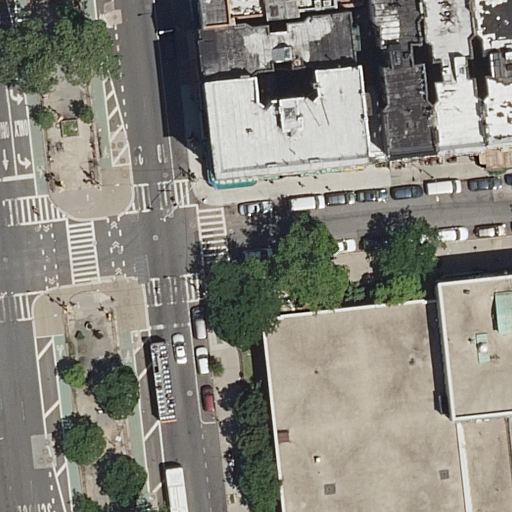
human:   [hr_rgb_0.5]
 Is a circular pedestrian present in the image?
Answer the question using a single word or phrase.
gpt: no

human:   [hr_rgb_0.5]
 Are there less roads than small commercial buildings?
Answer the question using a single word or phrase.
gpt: no

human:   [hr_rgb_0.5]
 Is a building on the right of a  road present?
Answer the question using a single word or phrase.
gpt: yes

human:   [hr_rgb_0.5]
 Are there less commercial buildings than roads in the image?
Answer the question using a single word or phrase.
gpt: yes

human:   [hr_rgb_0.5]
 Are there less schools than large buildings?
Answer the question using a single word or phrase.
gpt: no

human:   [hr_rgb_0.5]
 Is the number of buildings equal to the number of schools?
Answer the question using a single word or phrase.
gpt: no

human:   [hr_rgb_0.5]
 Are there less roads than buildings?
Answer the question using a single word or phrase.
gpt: no

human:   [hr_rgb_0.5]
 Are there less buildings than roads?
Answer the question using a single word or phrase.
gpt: yes

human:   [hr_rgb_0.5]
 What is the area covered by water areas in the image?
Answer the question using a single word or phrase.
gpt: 0m2

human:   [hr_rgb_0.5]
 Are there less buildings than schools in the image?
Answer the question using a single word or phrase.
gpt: no

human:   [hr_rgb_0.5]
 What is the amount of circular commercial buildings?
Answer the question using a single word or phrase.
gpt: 0

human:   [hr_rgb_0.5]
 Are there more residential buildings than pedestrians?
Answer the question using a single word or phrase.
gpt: yes

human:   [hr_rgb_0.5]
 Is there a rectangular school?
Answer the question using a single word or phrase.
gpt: yes

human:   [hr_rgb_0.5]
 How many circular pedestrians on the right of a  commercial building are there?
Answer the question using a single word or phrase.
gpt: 0

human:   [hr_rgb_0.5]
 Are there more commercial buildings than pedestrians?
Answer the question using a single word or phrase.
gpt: no

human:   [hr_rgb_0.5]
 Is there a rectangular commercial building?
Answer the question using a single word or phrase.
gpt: no

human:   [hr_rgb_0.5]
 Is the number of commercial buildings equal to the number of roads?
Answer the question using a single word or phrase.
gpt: no

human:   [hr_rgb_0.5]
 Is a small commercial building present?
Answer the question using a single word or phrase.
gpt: no

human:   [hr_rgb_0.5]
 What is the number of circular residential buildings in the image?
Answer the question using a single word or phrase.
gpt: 0

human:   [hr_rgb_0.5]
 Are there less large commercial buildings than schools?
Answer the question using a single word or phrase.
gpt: yes

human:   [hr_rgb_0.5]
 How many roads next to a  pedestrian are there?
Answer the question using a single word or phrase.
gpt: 13

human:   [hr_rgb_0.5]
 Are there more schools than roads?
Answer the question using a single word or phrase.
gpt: no

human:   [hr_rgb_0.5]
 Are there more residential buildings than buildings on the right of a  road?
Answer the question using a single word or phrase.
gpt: no

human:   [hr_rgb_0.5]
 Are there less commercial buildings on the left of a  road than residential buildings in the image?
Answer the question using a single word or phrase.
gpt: yes

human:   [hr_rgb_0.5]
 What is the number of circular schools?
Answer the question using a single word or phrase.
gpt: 0

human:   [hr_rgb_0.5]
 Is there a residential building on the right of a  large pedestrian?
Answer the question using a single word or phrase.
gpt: no

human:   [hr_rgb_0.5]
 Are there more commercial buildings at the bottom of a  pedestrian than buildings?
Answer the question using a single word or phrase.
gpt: no

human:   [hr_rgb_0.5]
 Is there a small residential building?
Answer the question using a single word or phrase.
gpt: yes

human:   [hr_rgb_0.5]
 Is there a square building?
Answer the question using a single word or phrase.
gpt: no

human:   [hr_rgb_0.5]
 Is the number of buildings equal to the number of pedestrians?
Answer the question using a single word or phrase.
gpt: no

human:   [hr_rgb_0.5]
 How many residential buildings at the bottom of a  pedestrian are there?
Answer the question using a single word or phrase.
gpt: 6

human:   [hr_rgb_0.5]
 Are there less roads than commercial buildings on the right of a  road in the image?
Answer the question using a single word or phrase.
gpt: no

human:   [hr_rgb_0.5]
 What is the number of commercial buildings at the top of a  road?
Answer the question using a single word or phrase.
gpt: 0

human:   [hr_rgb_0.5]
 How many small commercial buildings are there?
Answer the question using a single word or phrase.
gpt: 0

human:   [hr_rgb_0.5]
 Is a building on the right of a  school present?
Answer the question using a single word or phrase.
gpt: yes

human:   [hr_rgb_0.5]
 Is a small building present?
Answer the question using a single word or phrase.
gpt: yes